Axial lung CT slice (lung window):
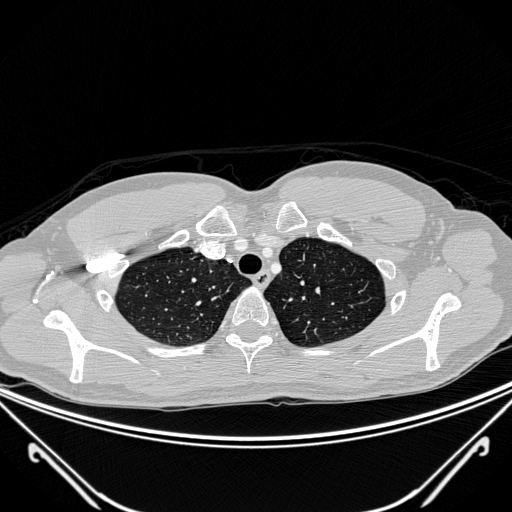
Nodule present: no